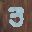
Label: 3